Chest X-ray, AP view. Patient: 67 years old, sex M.
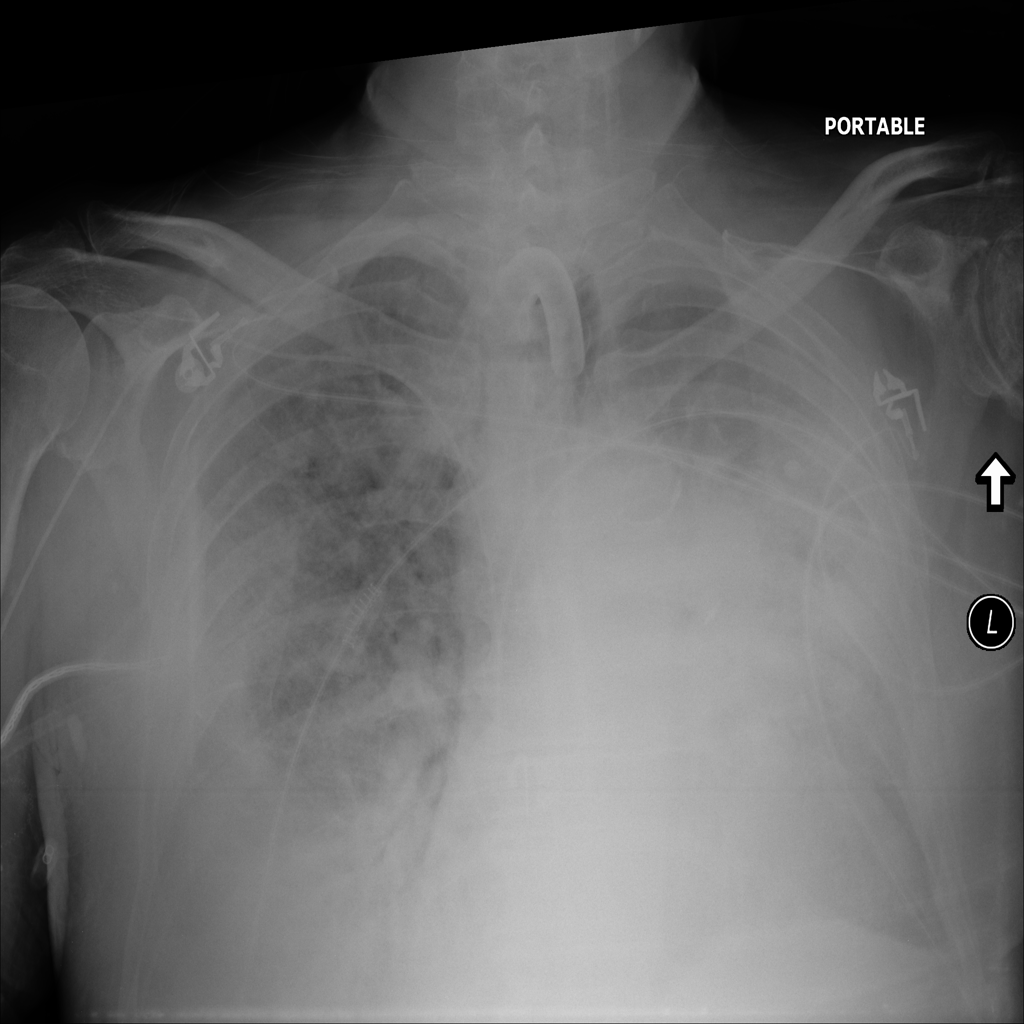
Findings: No Finding